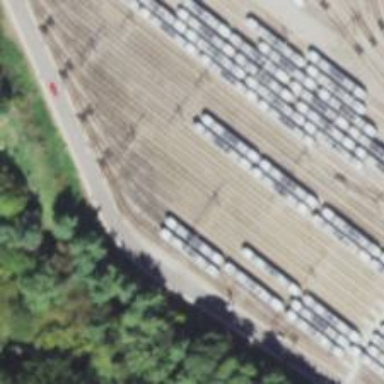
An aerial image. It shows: Light rail service yard with electrified contact lines.